Field crop: maize
Growth stage: 2
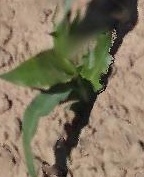
Species: maize